Question: I have 3 column, and I'm trying to do some subtraction of two column on JavaScript. The first column's (column A) data are from the database, for the second column's (column B) data are user input, and the third column is for the value. I have successfully run the addition, but actually, what I want is subtraction. I have tried changing the sign + to - but turns out give me the wrong value. Can anyone help me?
this is my code
'''
<tr>
<td style="text-align: center; vertical-align:middle;"><?php echo $no; ?></td>
<td style="vertical-align:middle;"><?php echo $data[$i]['nama_barang']?></td>
<td style="text-align: right; vertical-align:middle;" class="so"><?php echo $data[$i]['stock']; ?></td>
<td><input type="number" class="form-control so" id="stock_op" name="stock_op" style="text-align: left"></td>
<td style="text-align: right; vertical-align:middle; font-weight:bold;"><output class="result"></output></td>
</tr>
<?php
}
?>
<script src="../js/jquery.min.js"></script>
<script>
$(document).on('input','.so',function(){
var grandSum = 0;
var totalSum = 0;
var currentRow = $(this).closest('tr');
currentRow.find('.so').each(function(){
var inputVal = ($(this).is('input')) ? $(this).val() : parseInt($(this).html());
if($.isNumeric(inputVal)){
totalSum += parseFloat(inputVal);
}
});
currentRow.find('.result').val(totalSum);
});
</script>
</tr>
'''
This is the table
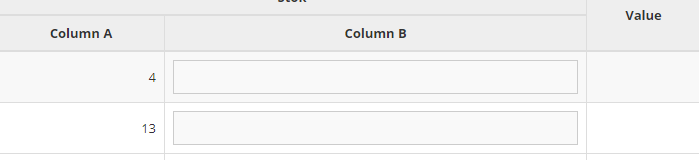
Answer: Because you are looping through both the stock/static number
'''
<?php echo $data[$i]['stock']; ?>
'''
ie '4'/'13'
and the user number
'''
<input type="number" class="form-control so" id="stock_op" name="stock_op" style="text-align: left">
'''
You need to still add the stock number and only subtract the user defined number.
So you can't do
'''
totalSum -= parseFloat(inputVal);
'''
as that will subtract both.
So you need to use '-$(this).val()' in
'''
var inputVal = ($(this).is('input')) ? -$(this).val() : parseInt($(this).html());
'''
as you want to subtract only the input field value.
See <URL>